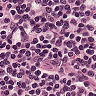
Metastatic tissue present: no